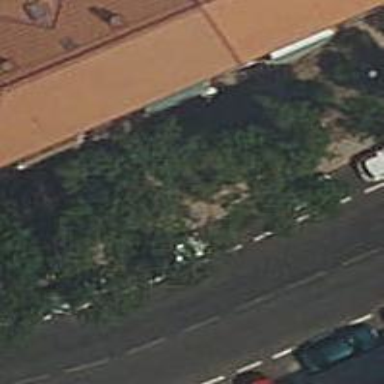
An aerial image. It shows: Garden with kerb barrier.